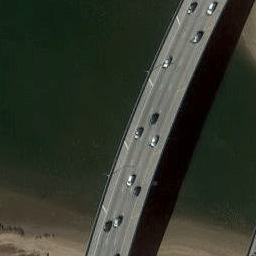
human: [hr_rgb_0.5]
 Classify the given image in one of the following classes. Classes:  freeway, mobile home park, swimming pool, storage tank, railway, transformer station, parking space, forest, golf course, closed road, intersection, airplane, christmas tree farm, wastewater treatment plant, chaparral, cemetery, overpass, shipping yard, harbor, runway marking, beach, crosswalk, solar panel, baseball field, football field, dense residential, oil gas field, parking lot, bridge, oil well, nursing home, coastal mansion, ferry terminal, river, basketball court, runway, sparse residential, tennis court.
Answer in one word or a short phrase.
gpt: bridge